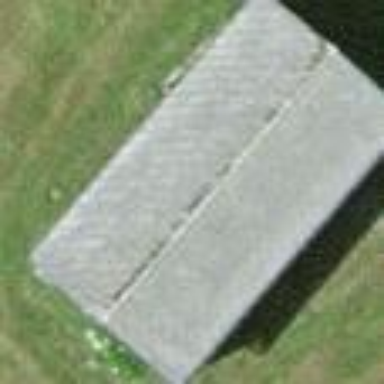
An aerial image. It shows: Farm auxiliary building with gabled roof.